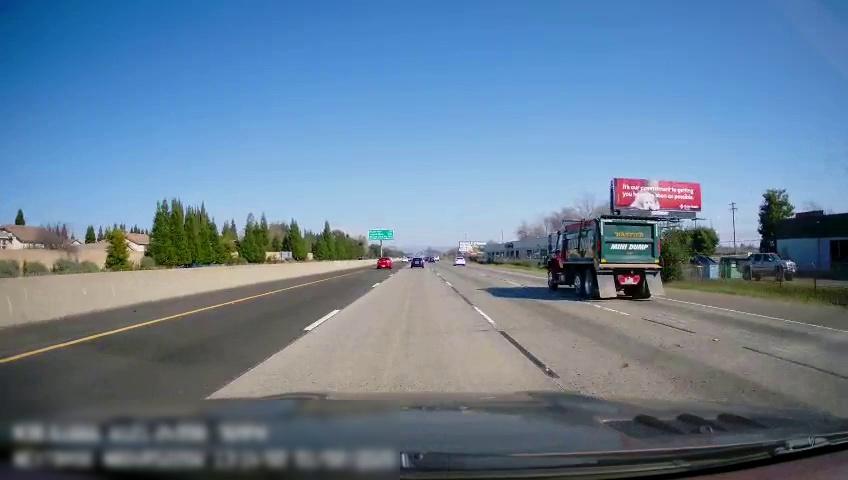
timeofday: Day
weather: Sunny
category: Drivable Space
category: Vehicles | Truck
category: Vehicles | Car
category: Vehicles | Car
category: Vehicles | Truck
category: Vehicles | Car
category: Lanes | Current Lane
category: Lanes | Current Lane
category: Lanes | Current Lane
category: Lanes | Alternate Lane
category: Lanes | Alternate Lane
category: Traffic | Signs